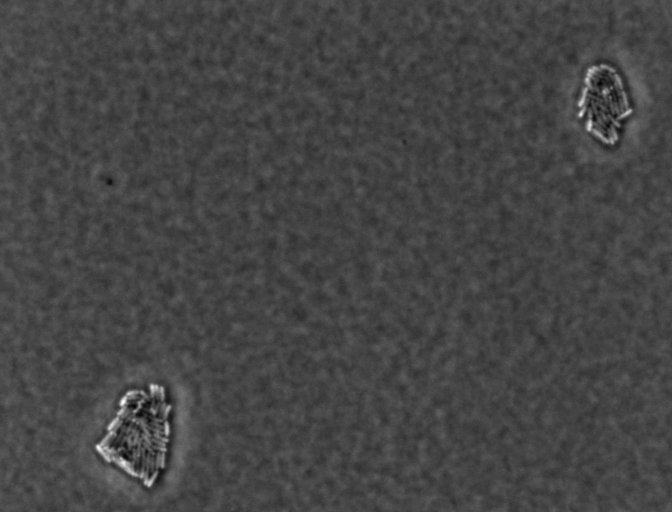
Escherichia coli 1612